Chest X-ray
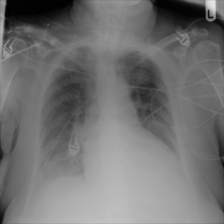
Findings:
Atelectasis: positive
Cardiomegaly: negative
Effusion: positive
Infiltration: negative
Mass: negative
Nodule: negative
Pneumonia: negative
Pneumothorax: negative
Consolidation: negative
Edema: negative
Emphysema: negative
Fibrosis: negative
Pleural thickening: negative
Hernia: negative